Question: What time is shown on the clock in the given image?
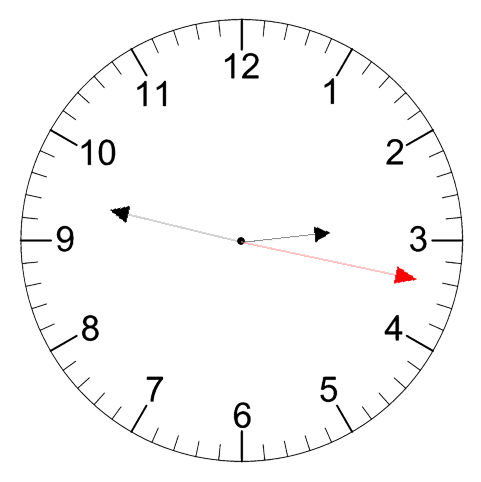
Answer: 02:47:17